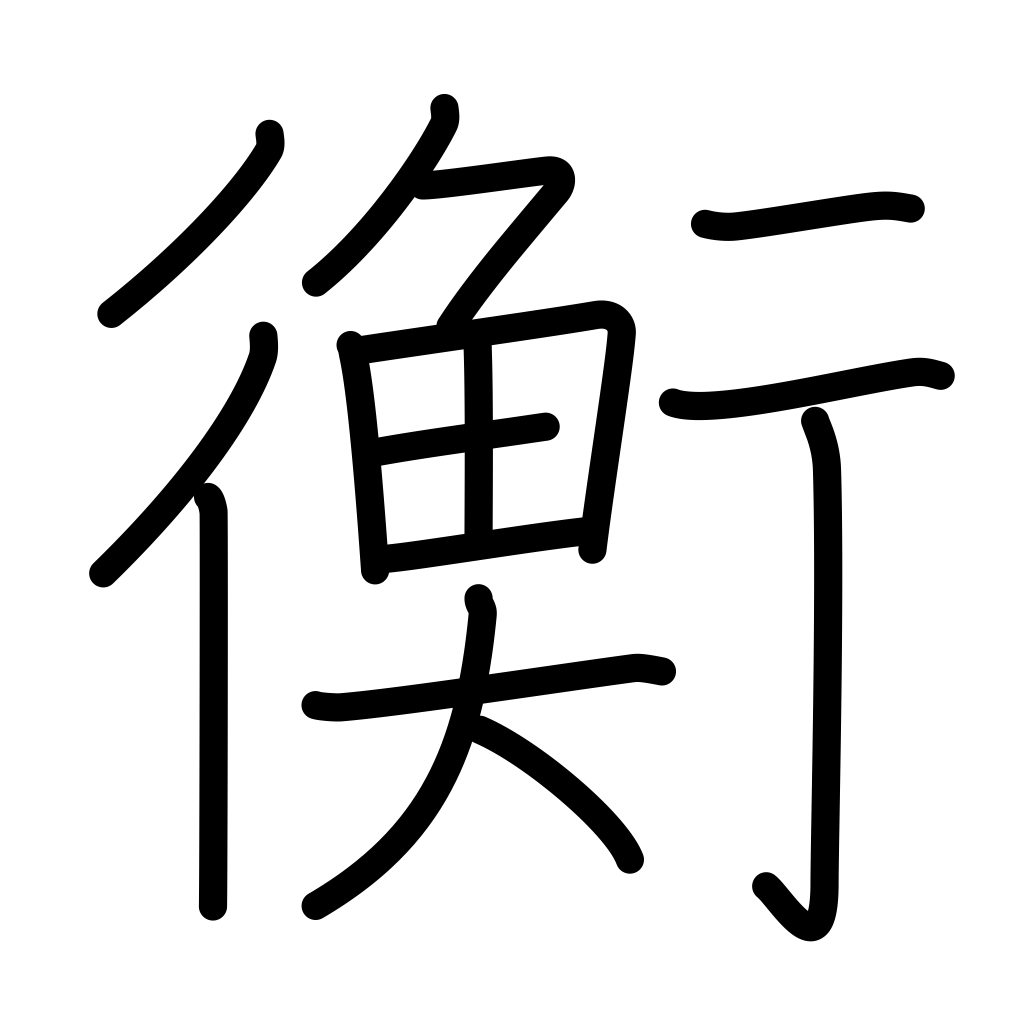
Meaning: equilibrium, measuring rod, scale